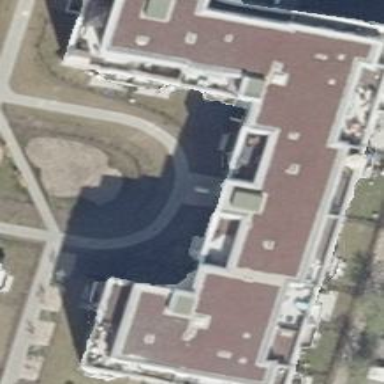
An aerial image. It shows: Apartment building with flat roof.